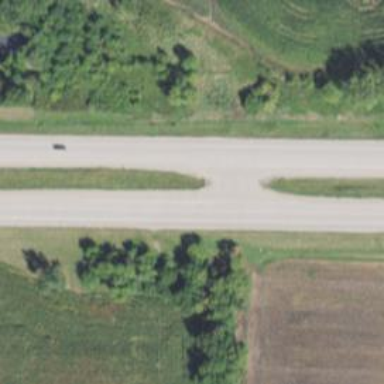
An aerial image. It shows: Trunk highway.